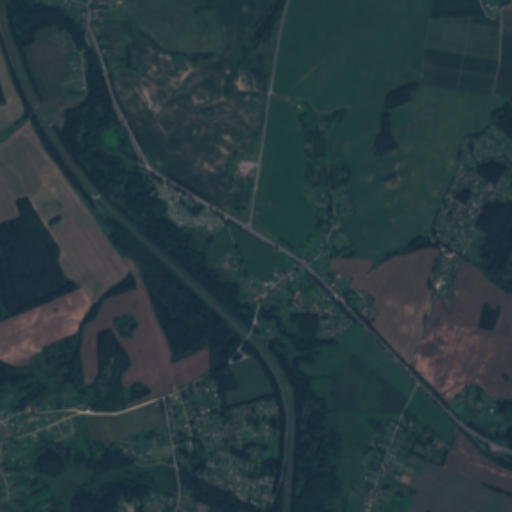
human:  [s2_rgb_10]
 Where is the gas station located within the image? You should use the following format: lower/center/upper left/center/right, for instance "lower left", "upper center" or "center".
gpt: The gas station is located in the upper center of the image.
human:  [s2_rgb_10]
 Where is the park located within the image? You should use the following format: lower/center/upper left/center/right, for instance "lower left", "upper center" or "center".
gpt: There is no park in the image.